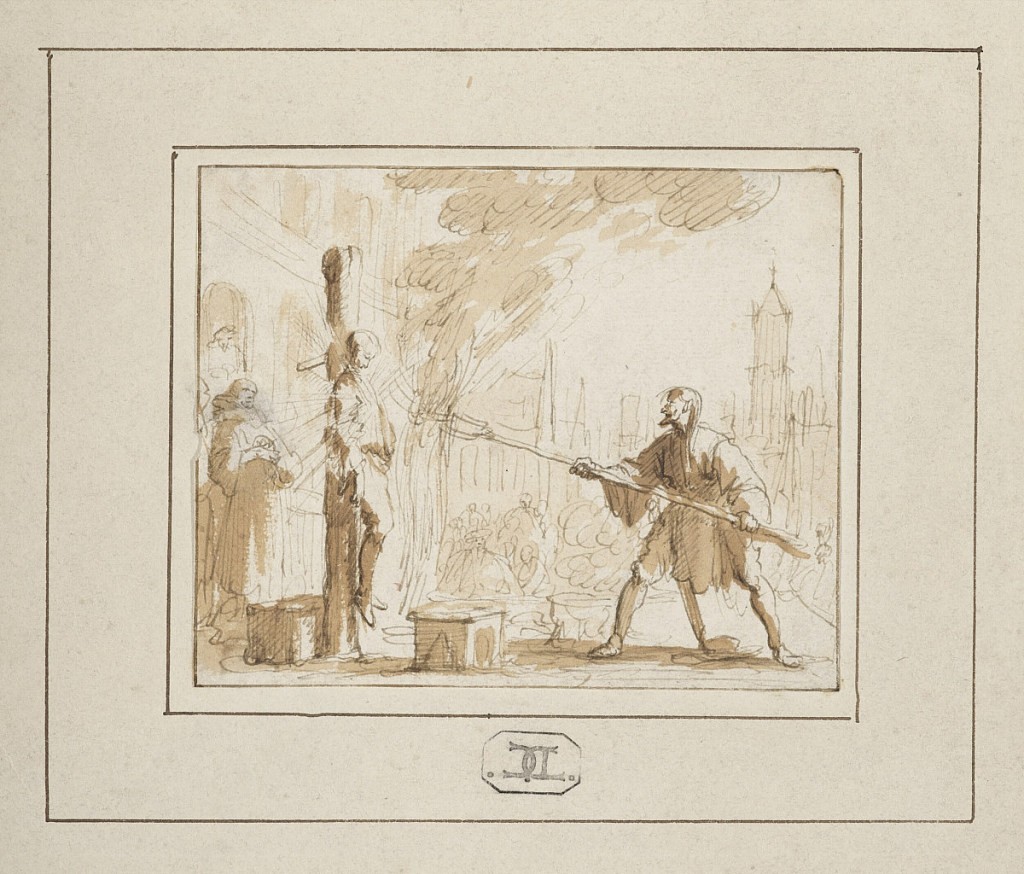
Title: The Execution by Gunpowder of Hendrik Eemkens in 1562 in Utrecht, design for illustration in T.J. van Bragt, "Het bloedig tooneel, of Martelaers spiegel der doopsgesinde of weereloose christenen (The Mirror of Martyrs), 1685.
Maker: Jan Luyken, Dutch, 1649 - 1712
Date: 1683-1685
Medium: Pen and ink, brush and sepia wash on paper, laid down
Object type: Drawing
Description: Eemkins, an anabaptist, is tied to a stake with gunpowder hung from his neck, at left. An executioner, right, uses a pitchfork to raise a bundle of burning hay; the explosion is indicated by occluding lines radiating outward from Eemkins' body. A priest at left and numerous figures witness the scene, which takes place in the city square of Utrecht.